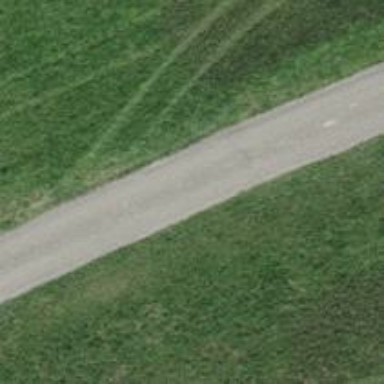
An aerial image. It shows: Unclassified asphalt road suitable for agricultural vehicles.